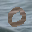
Label: 0